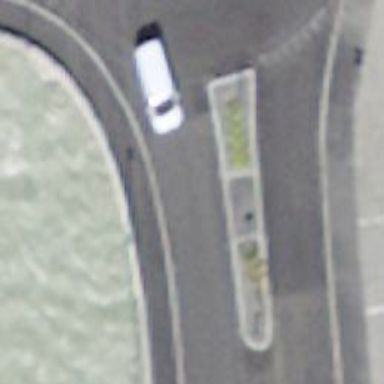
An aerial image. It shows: Uncontrolled zebra crossing with central island.